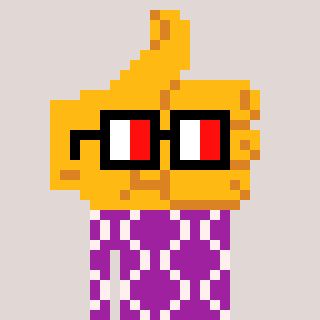
a pixel art character with square glasses with black frames and red eyes, a thumbsup-shaped head and a magenta-colored body on a warm background